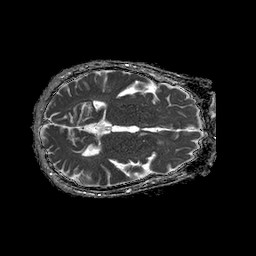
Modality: ADC
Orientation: axial
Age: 64
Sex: female
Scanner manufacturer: philips
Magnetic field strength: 1.5 T
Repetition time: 4.6 s
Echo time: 0.09059 s